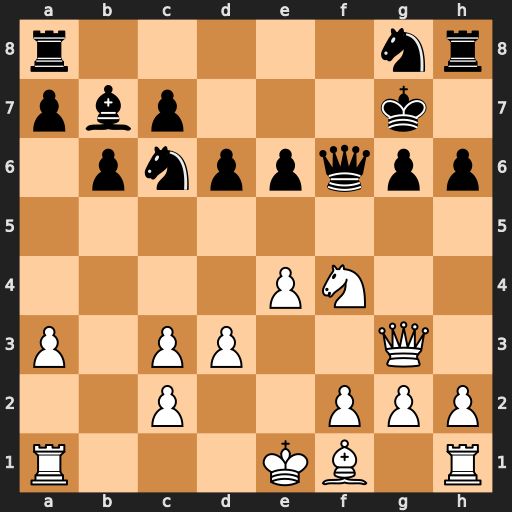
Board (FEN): r5nr/pbp3k1/1pnppqpp/8/4PN2/P1PP2Q1/2P2PPP/R3KB1R
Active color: w
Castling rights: KQ
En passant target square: -
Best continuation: Nh5+ Kf7 Nxf6